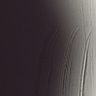
Metastatic tissue present: no